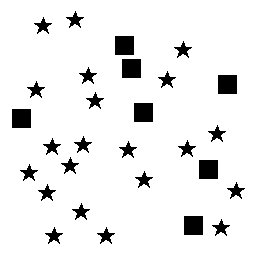
Squares: 7
Triangles: 0
Stars: 21
Total shapes: 28